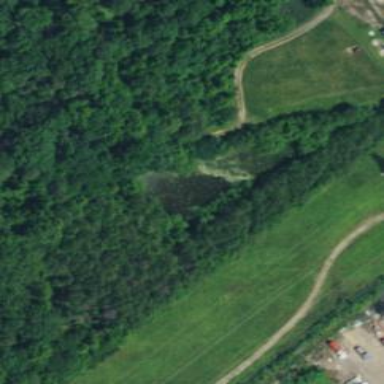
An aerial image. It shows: Serene pond surrounded by nature.